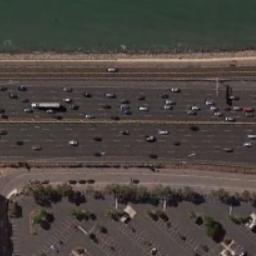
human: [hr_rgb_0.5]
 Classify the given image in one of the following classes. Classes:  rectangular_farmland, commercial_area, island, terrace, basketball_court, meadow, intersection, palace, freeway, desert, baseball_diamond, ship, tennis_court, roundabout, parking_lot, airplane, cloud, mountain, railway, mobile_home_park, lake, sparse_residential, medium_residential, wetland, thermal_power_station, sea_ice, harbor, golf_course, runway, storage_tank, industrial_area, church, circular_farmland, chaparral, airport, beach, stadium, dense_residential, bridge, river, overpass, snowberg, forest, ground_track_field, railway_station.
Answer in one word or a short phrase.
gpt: freeway